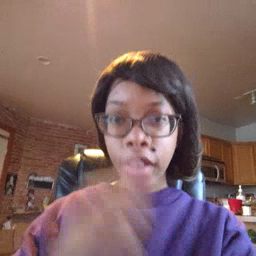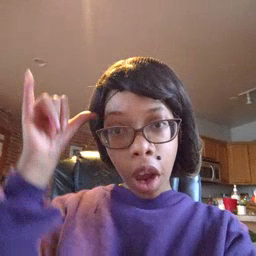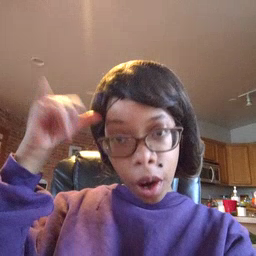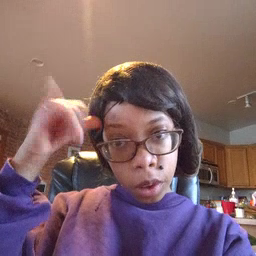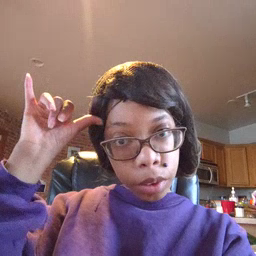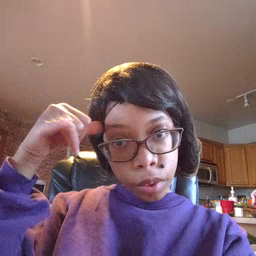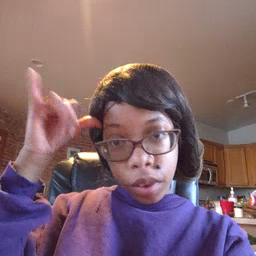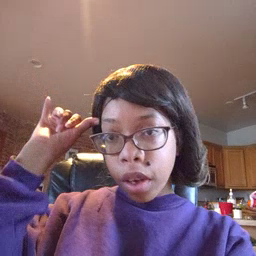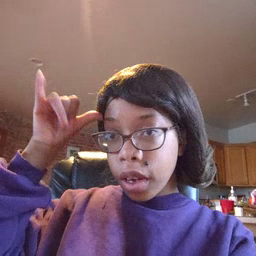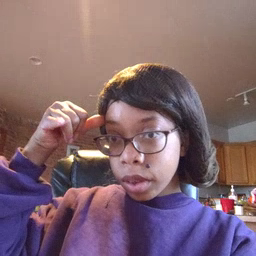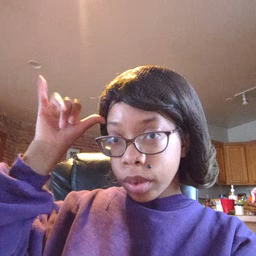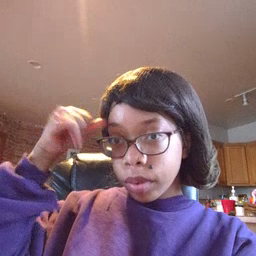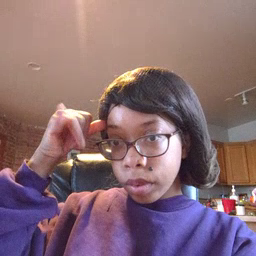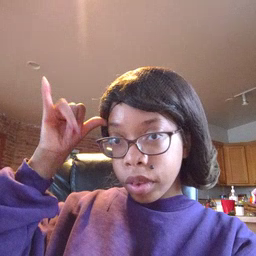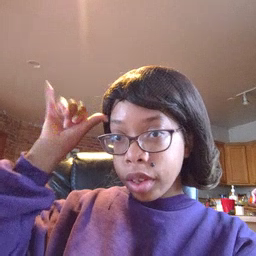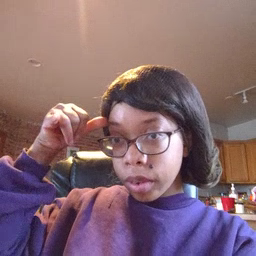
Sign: cow